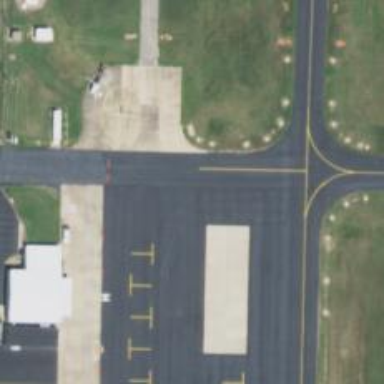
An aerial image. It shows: Image of taxiway at airport.